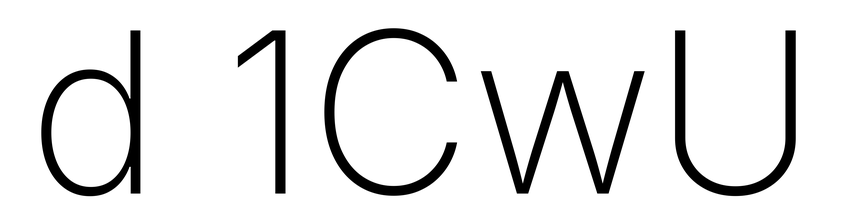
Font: Inter_ExtraLight